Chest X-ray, AP view. Patient: 56 years old, sex M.
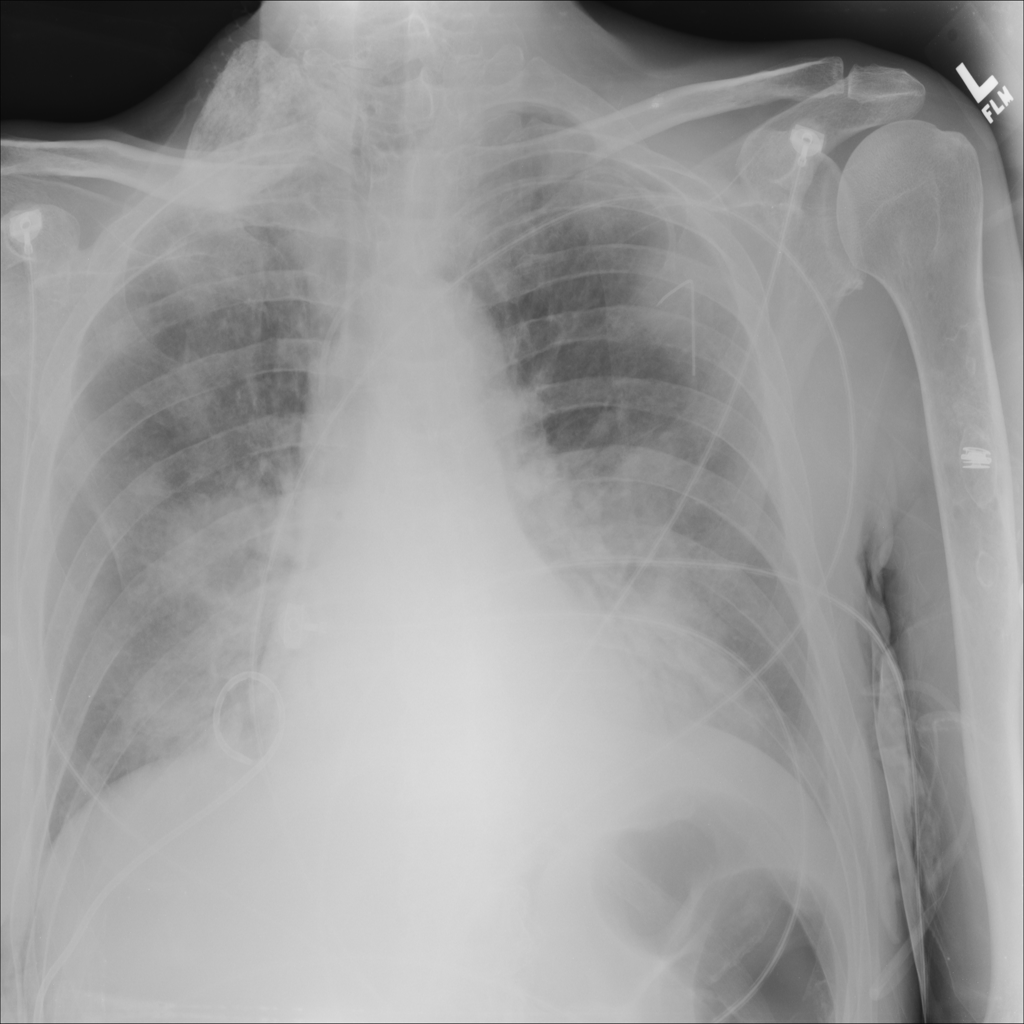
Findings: Atelectasis, Effusion